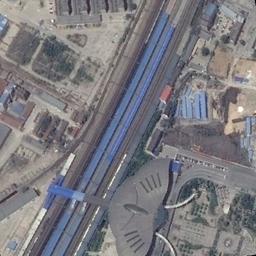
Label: railway_station